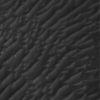
Label: not_dusty